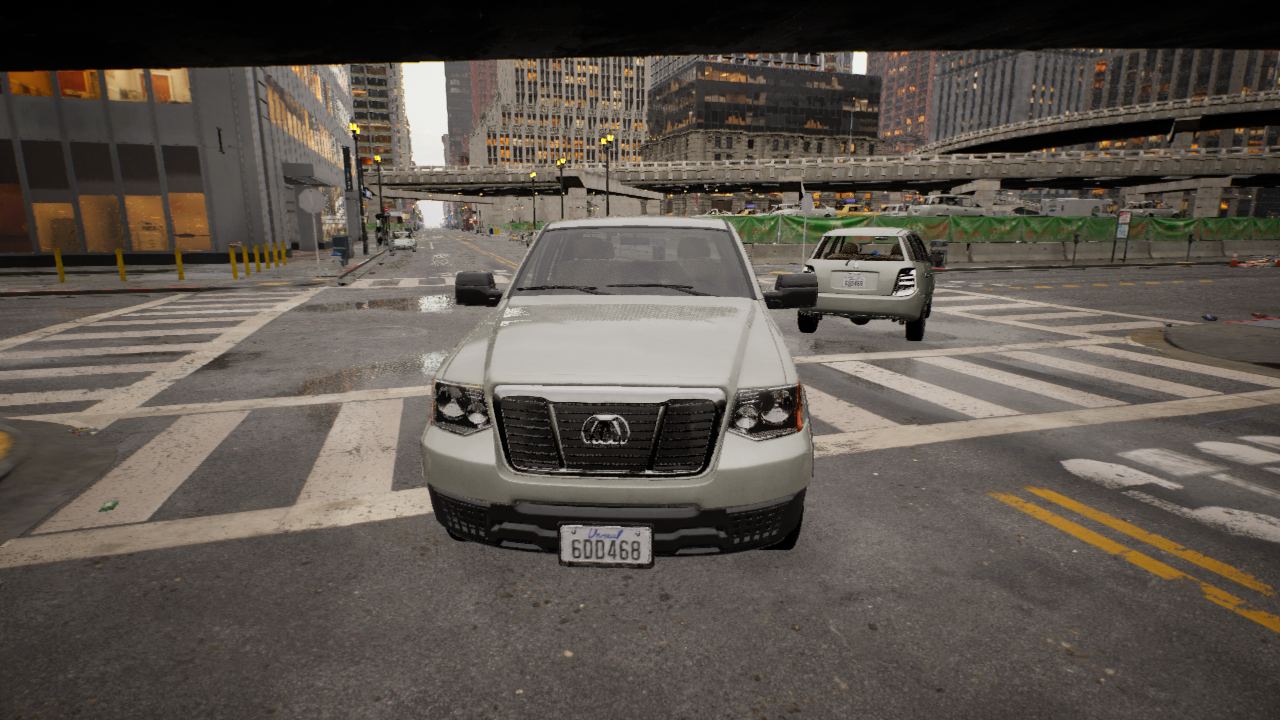
Venue: intersection
Lighting: golden hour
Vehicle rig: pickup